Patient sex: M
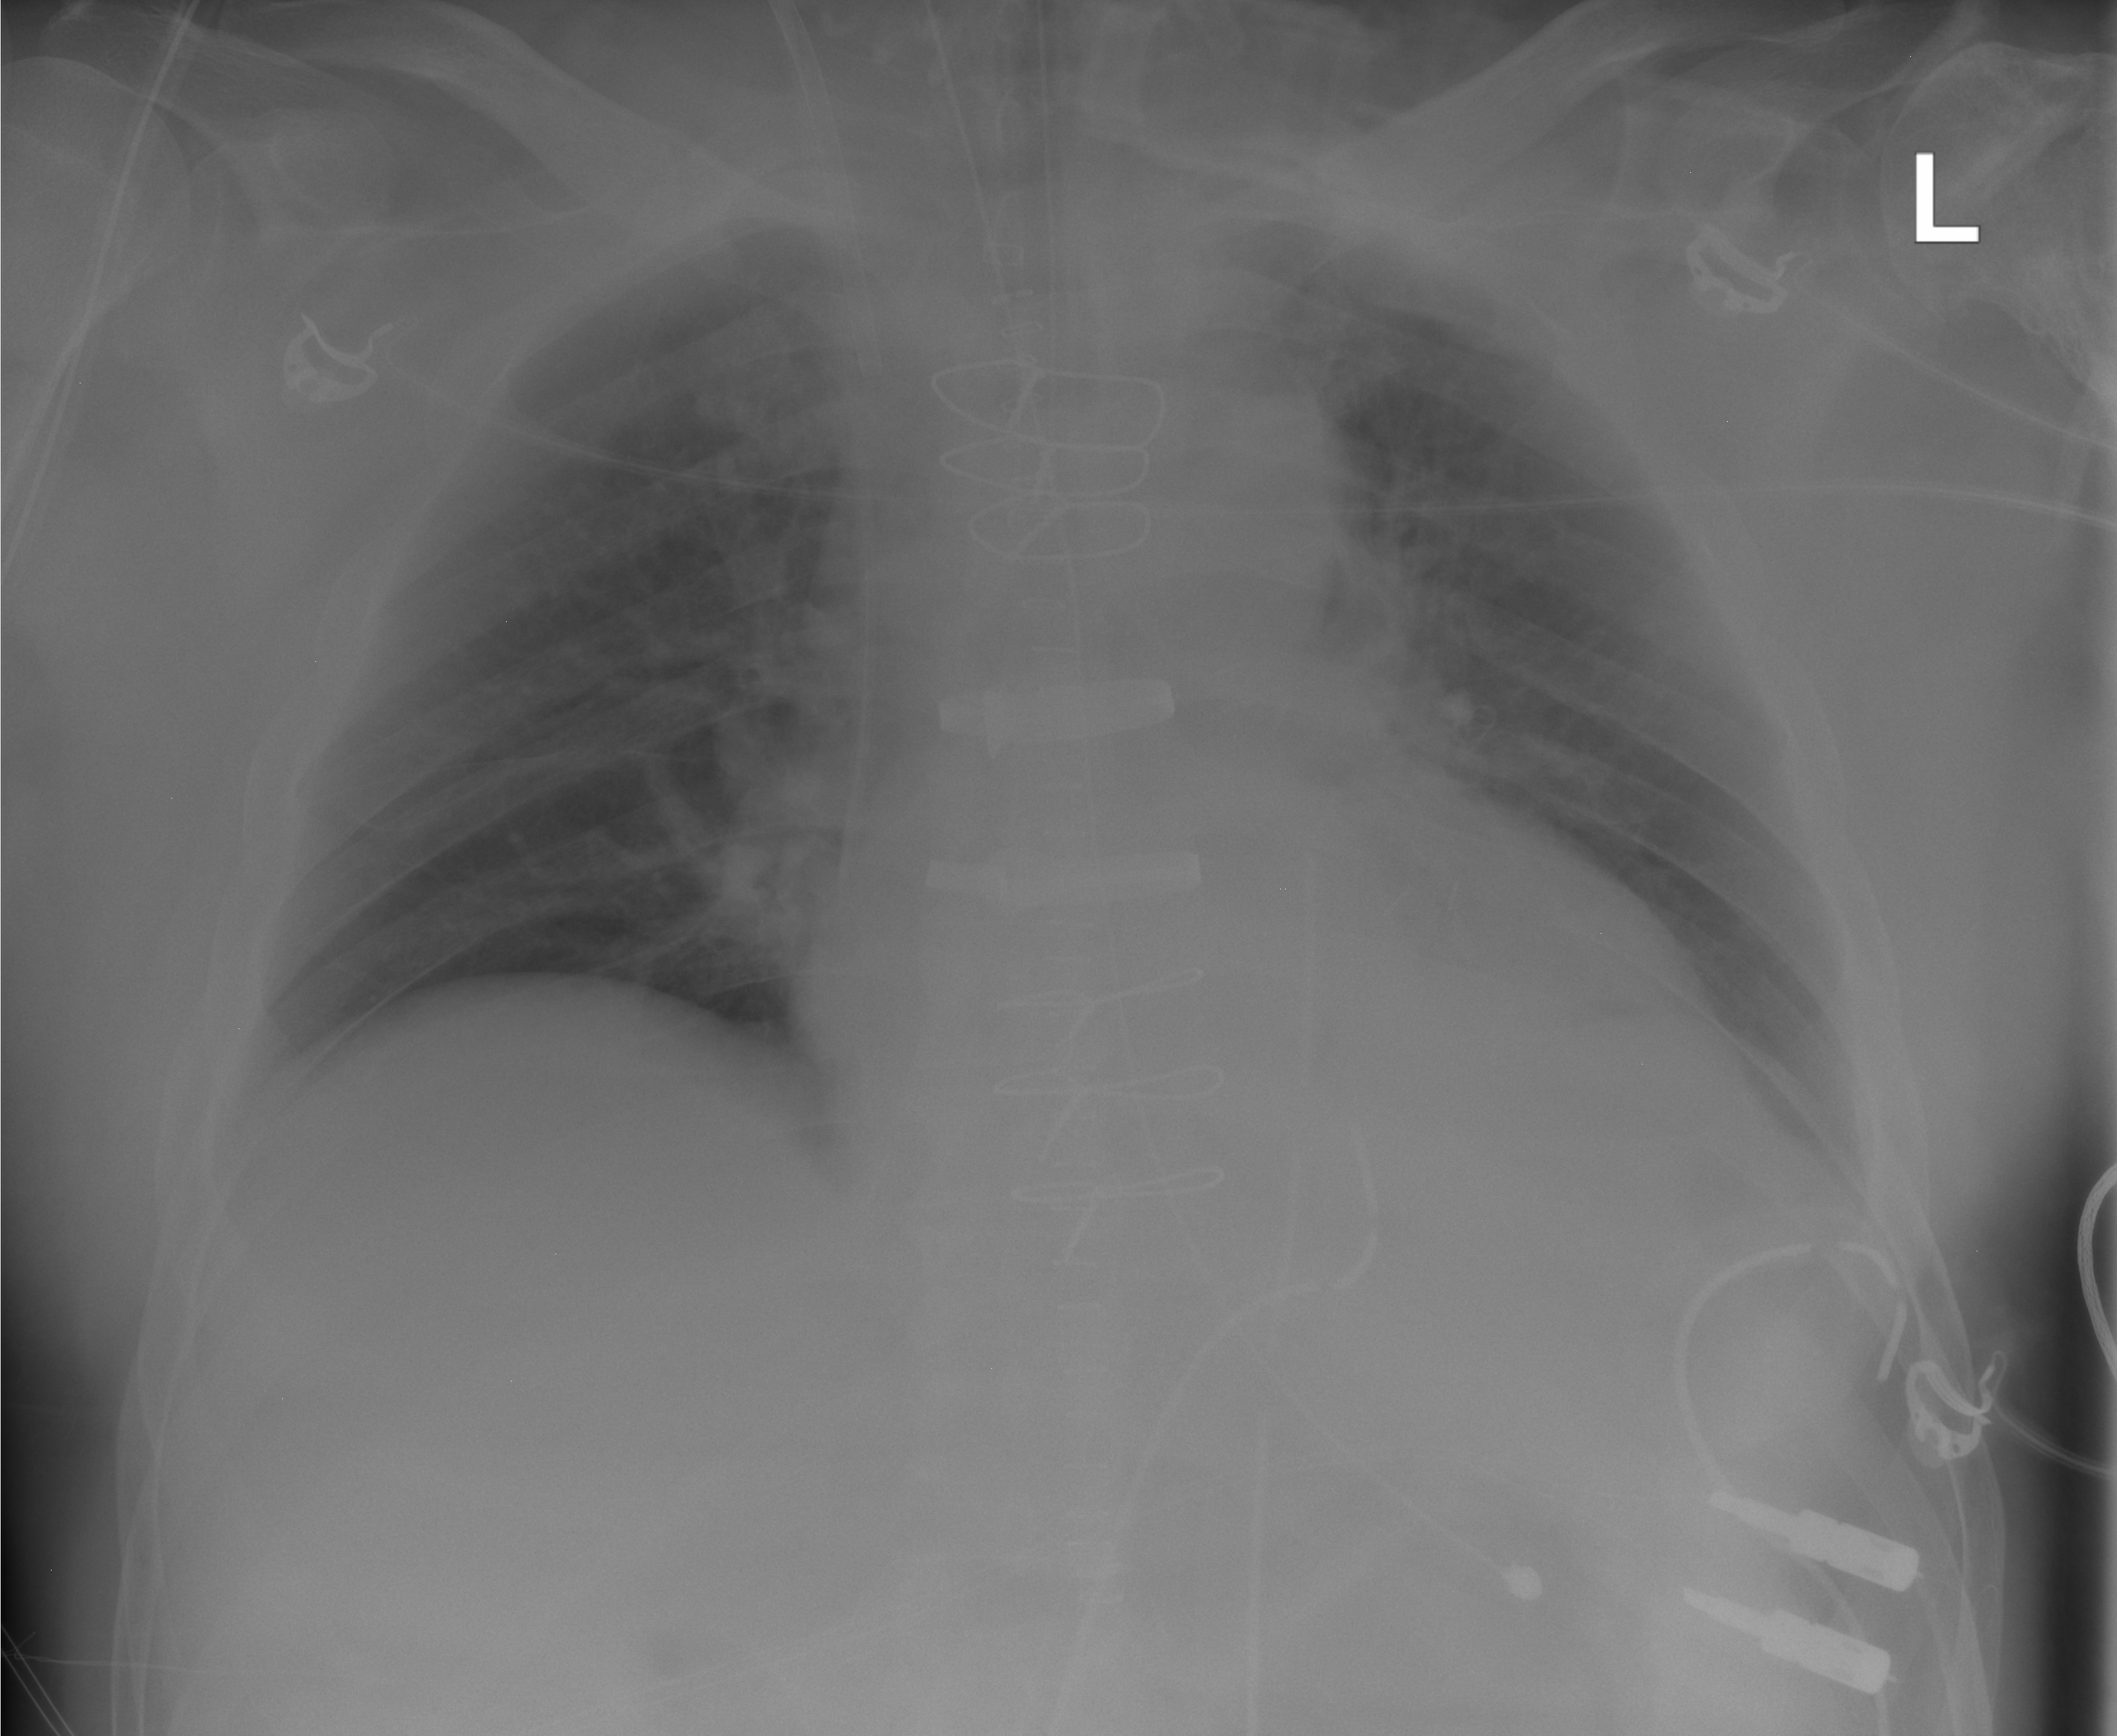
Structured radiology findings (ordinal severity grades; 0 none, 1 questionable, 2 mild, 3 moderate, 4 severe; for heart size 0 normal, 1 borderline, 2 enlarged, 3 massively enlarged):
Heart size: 2
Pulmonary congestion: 0
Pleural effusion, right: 0
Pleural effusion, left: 1
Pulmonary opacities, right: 0
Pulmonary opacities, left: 0
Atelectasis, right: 0
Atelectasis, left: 0